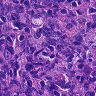
Metastatic tissue present: no